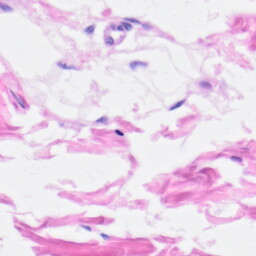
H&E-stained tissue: Heart